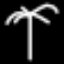
Label: palm tree